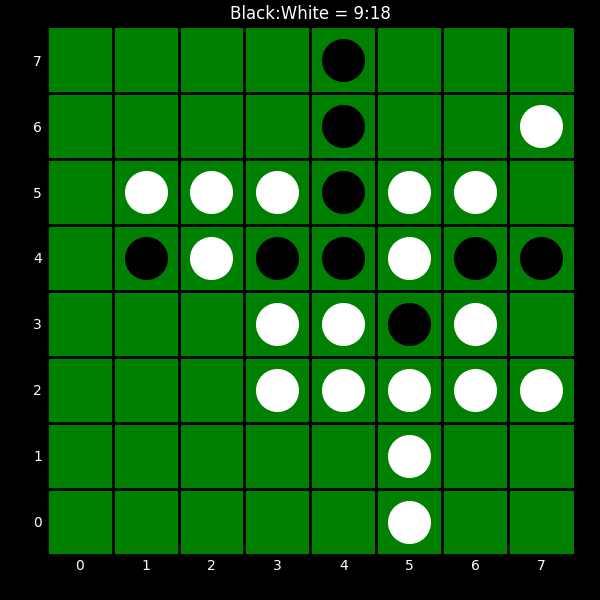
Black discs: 9
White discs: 18